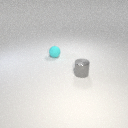
small cyan rubber sphere to the left of small gray metal cylinder